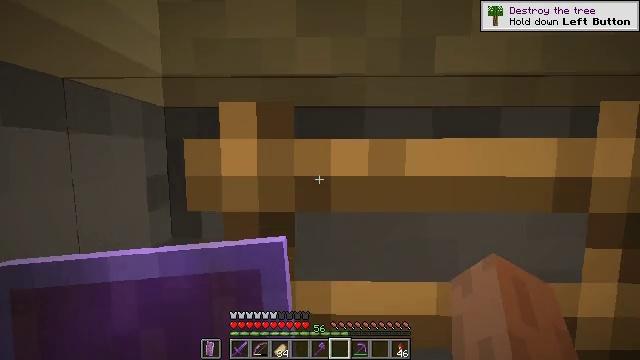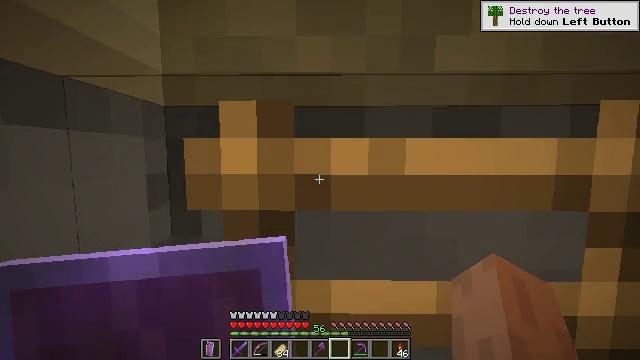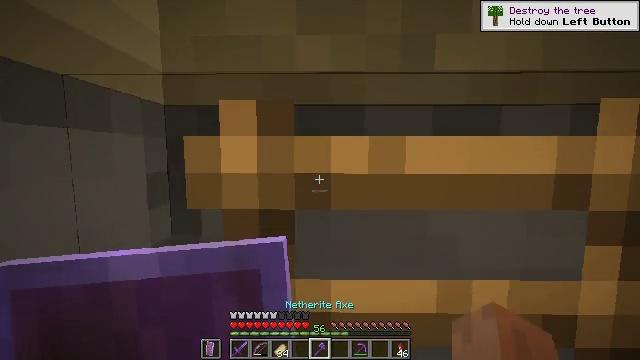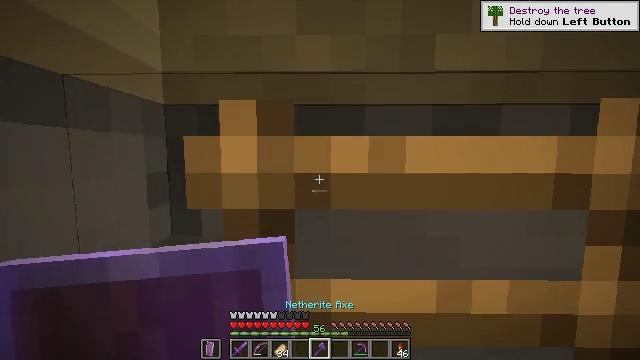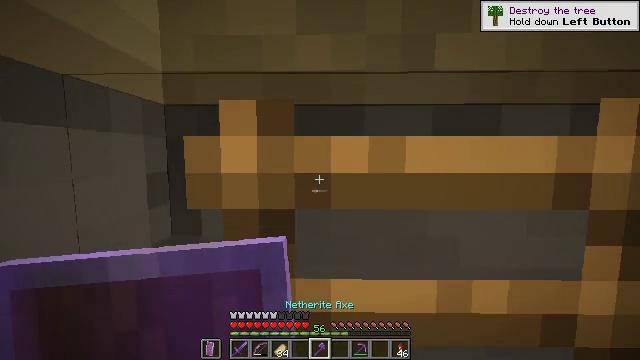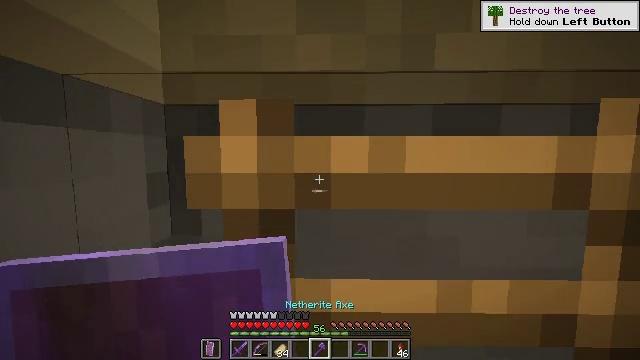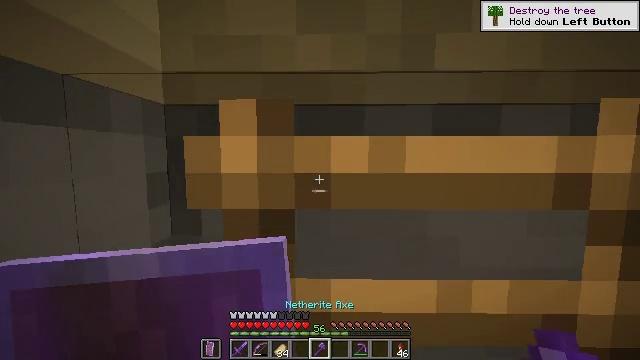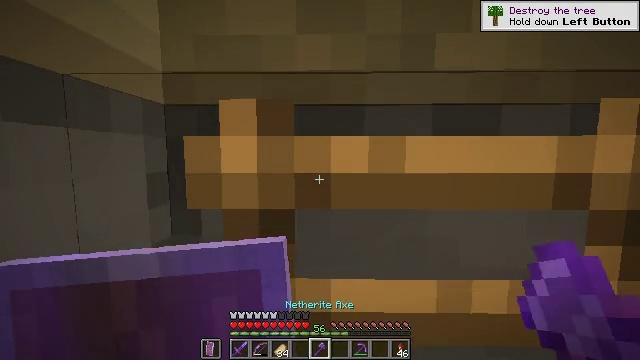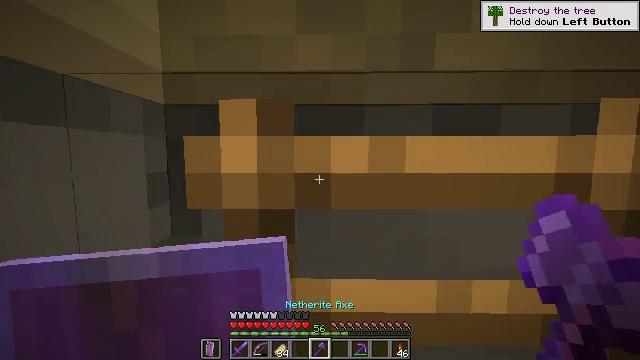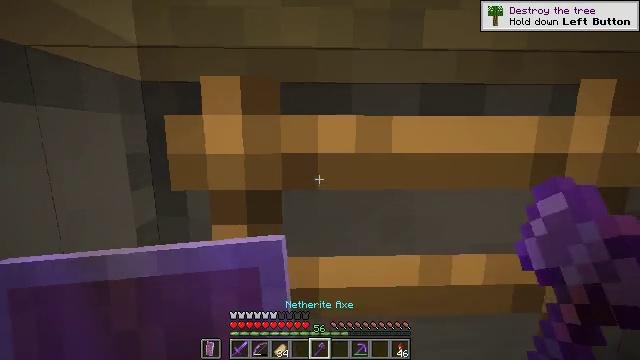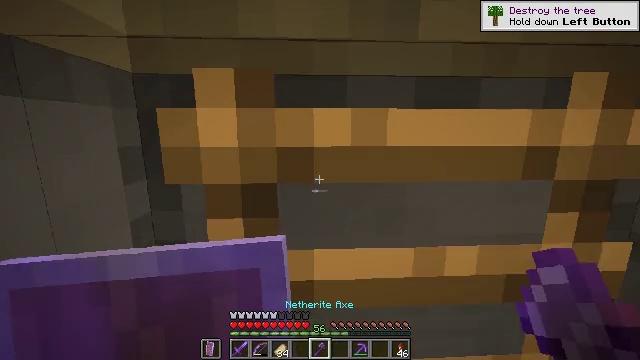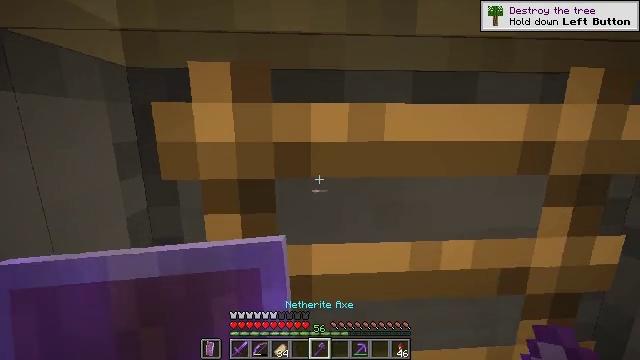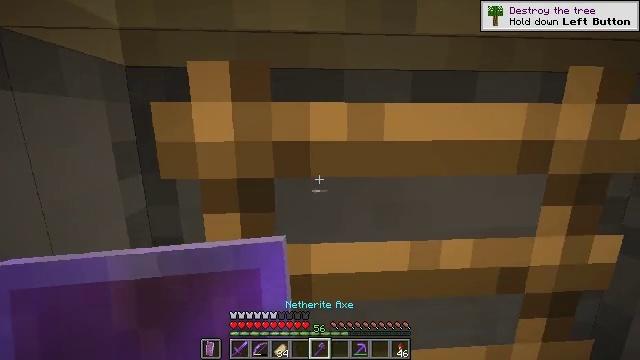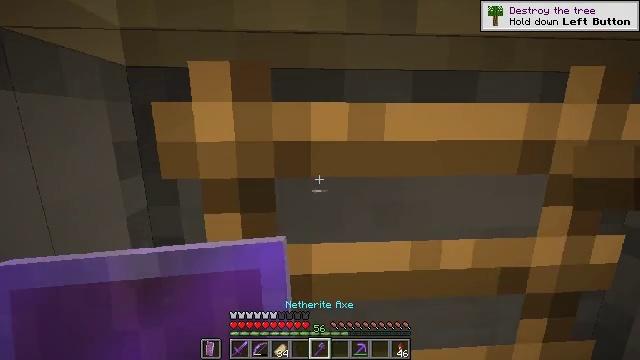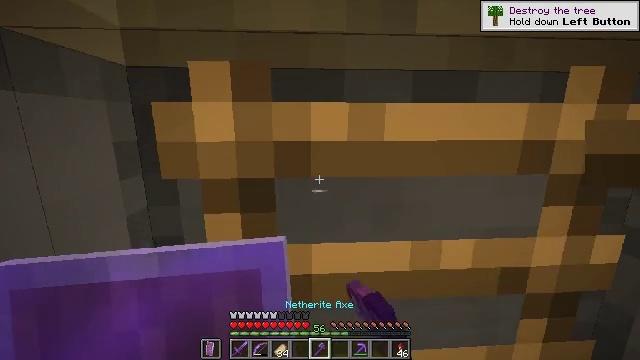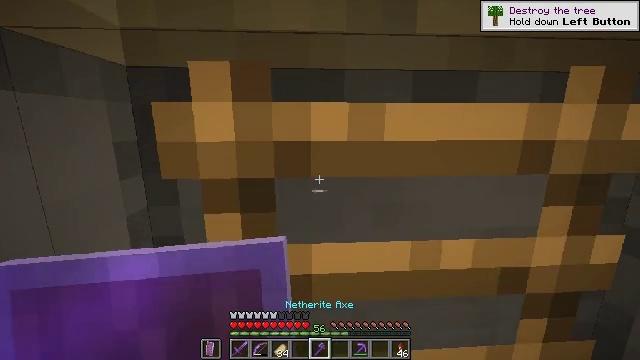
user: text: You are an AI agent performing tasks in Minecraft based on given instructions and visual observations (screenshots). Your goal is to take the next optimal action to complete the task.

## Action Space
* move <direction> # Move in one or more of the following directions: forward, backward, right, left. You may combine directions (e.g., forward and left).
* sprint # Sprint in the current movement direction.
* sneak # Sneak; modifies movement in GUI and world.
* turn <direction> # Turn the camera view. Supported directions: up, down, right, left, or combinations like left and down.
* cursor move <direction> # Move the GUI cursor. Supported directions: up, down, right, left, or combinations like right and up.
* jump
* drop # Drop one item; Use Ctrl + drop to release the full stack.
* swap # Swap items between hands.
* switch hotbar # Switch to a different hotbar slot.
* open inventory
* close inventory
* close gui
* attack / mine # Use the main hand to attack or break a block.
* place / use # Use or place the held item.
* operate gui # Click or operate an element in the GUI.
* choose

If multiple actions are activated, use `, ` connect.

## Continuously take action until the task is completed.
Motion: motion action
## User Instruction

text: Collect the ladder block.
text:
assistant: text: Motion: sneak
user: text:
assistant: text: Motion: sneak
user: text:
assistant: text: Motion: sneak
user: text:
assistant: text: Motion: sneak
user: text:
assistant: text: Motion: sneak
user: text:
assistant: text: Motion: sneak
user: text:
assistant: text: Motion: sneak
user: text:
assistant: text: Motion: sneak
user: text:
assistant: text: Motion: sneak, turn right and down
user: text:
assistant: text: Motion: sneak, turn right and down
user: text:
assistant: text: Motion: sneak, turn down
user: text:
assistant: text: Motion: sneak
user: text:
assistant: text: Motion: sneak, attack / mine
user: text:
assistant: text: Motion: sneak, attack / mine
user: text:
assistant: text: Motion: sneak, attack / mine
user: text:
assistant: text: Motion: sneak, attack / mine
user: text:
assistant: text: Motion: sneak, attack / mine
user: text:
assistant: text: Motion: sneak, attack / mine
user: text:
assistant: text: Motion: sneak, attack / mine
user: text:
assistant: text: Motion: sneak, attack / mine
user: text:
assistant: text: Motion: sneak
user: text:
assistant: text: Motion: sneak